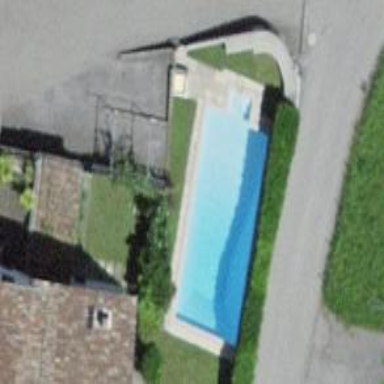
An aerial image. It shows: Swimming pool located in leisure land.